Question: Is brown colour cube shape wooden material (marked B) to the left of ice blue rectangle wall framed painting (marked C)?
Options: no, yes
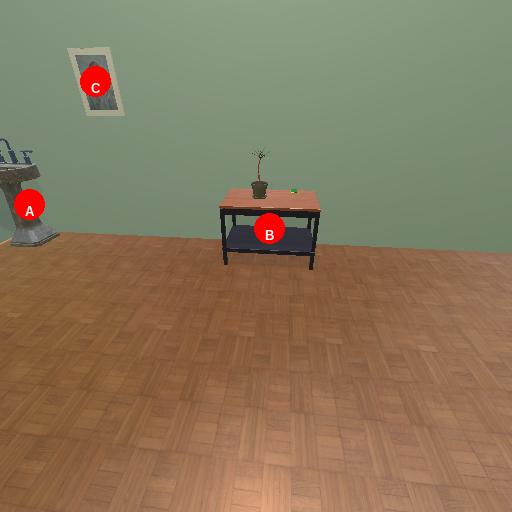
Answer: no